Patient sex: F
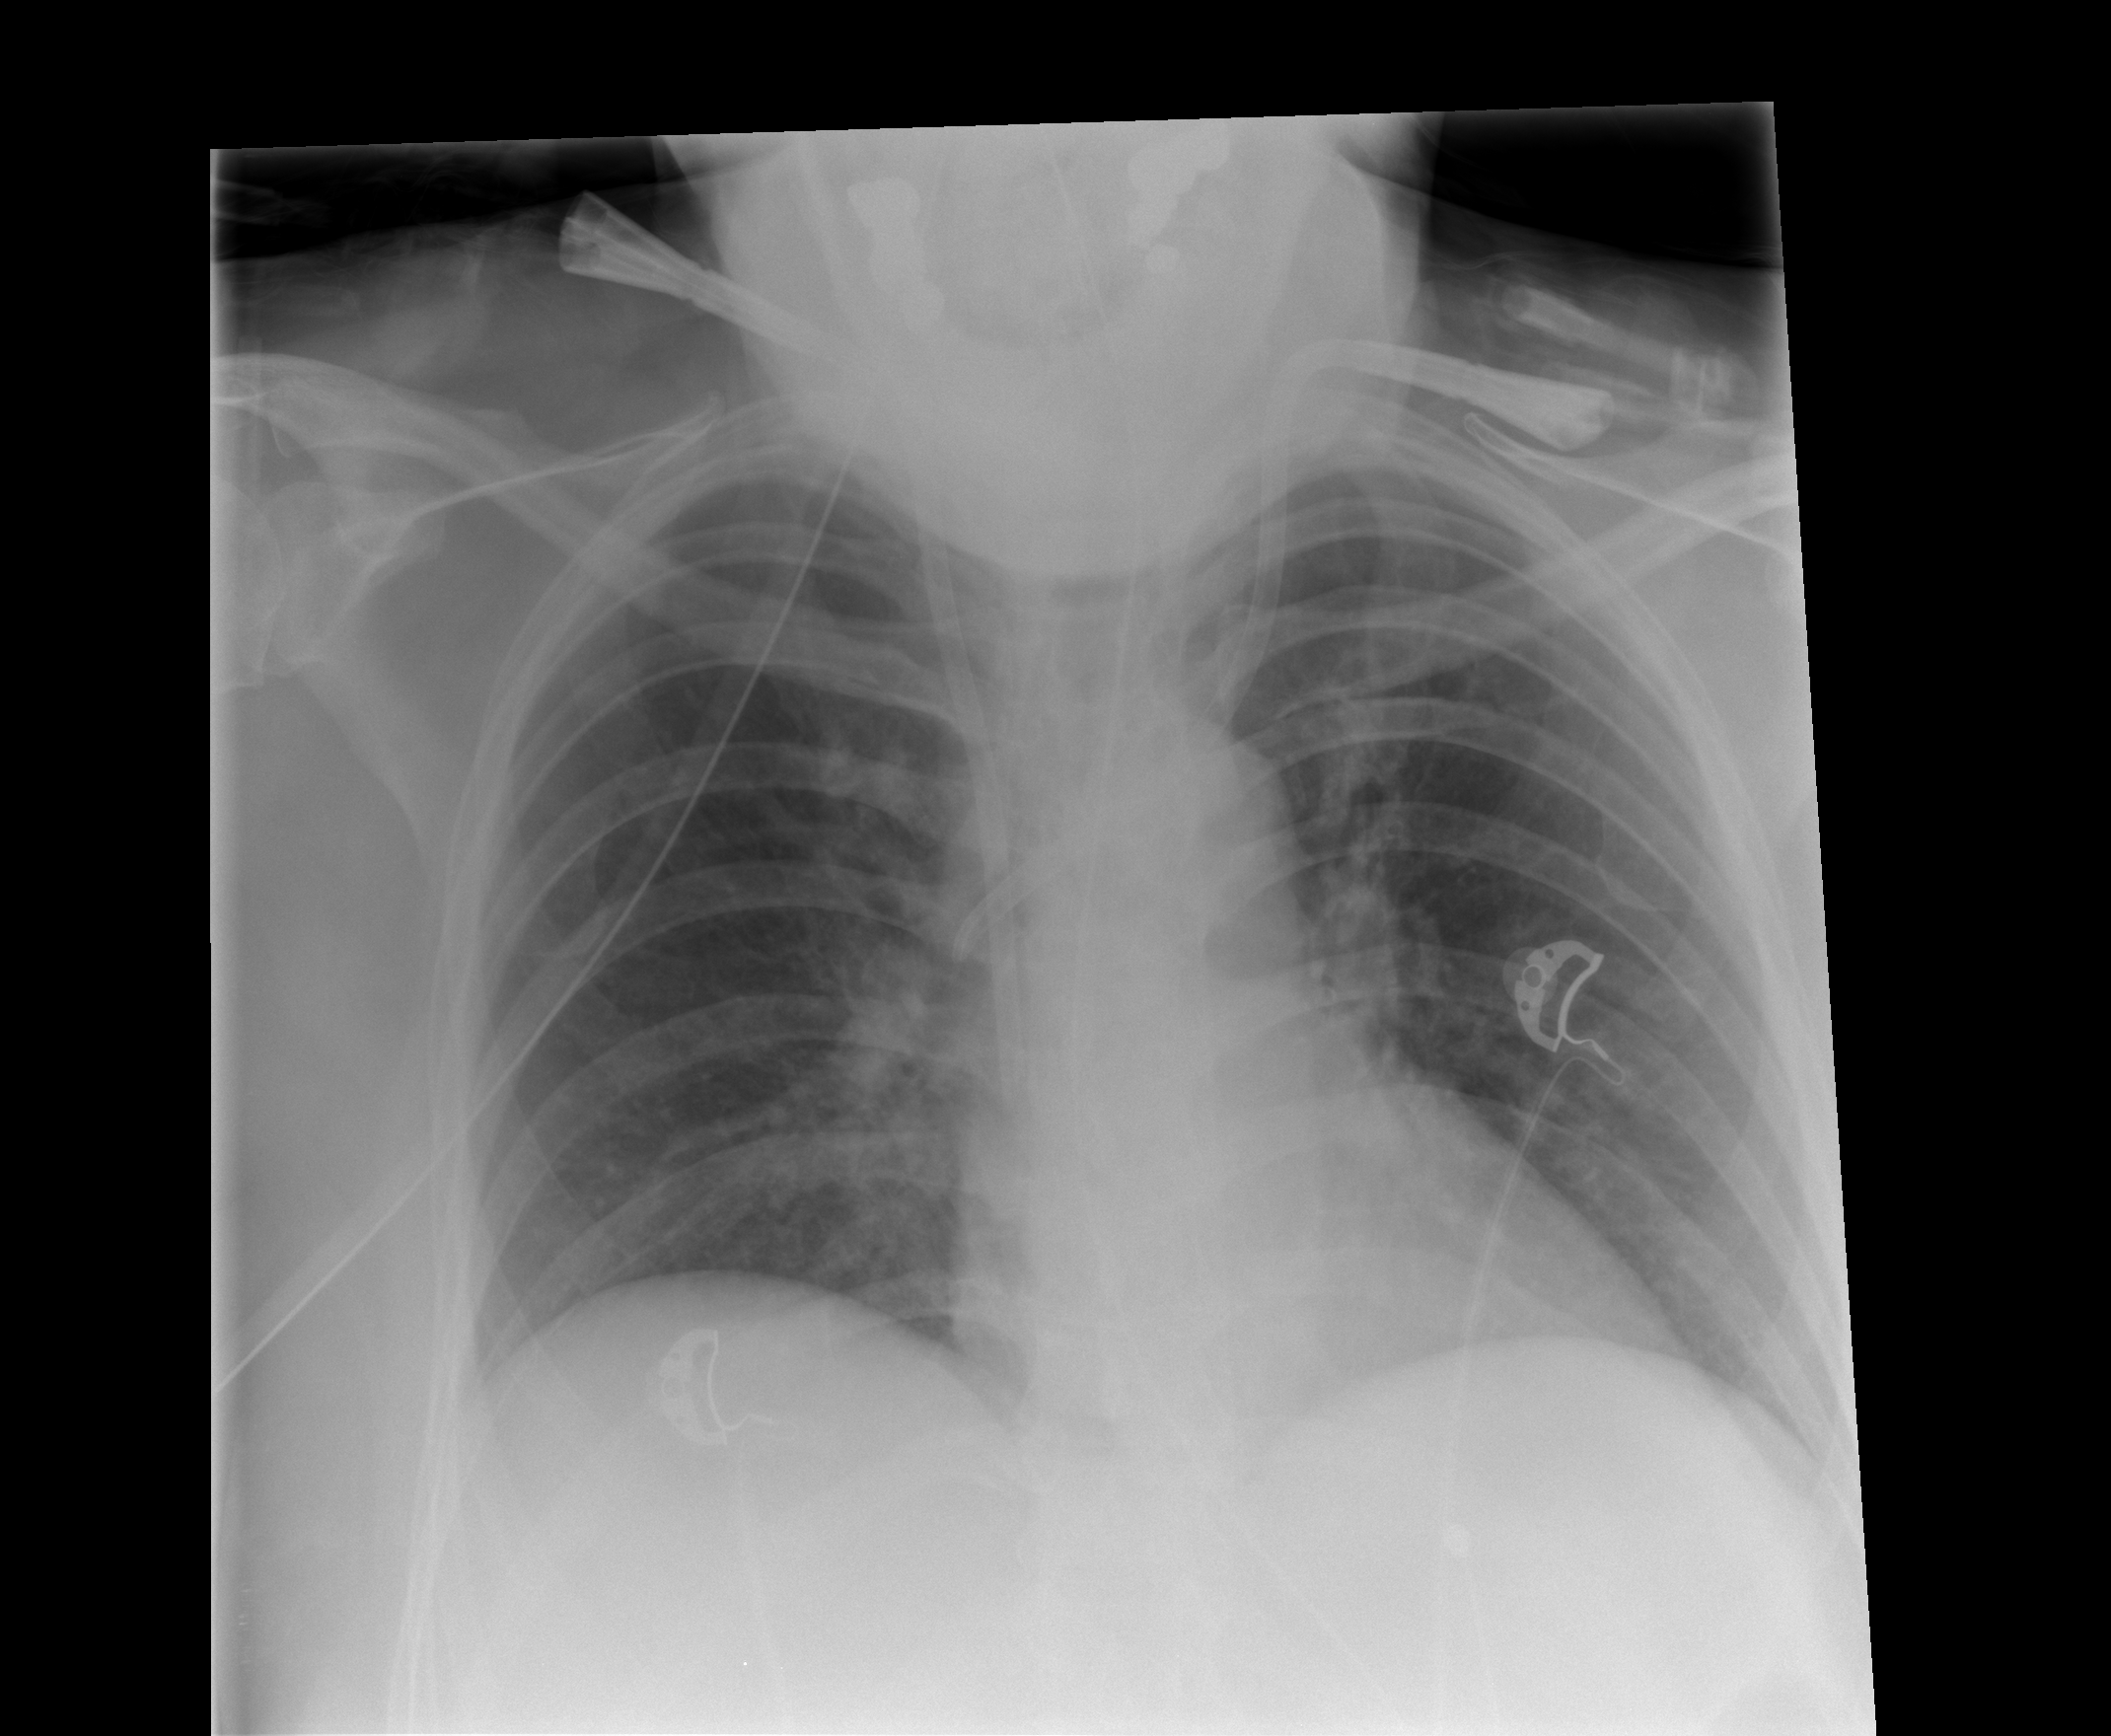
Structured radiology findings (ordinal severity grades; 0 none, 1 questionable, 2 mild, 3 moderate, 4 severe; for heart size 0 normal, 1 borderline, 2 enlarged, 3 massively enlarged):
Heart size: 2
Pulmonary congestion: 0
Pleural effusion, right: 0
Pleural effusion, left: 0
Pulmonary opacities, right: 0
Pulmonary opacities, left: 0
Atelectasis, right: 2
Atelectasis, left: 0